Brain MRI, t2w sequence, axial 2D slice.
Patient: age 44, sex M, weight 78 kg, height 1.76 m
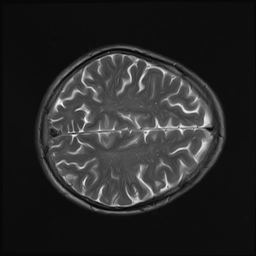